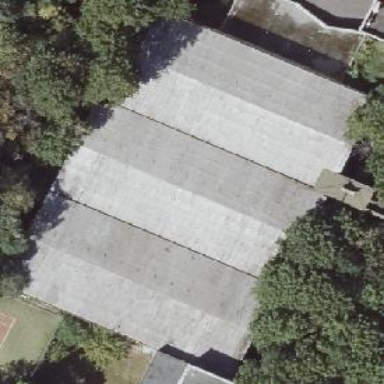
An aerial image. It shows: Building designated for tennis activities.